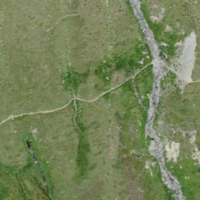
EUNIS habitat code: 26
Species observed at this site:
Campanula scheuchzeri